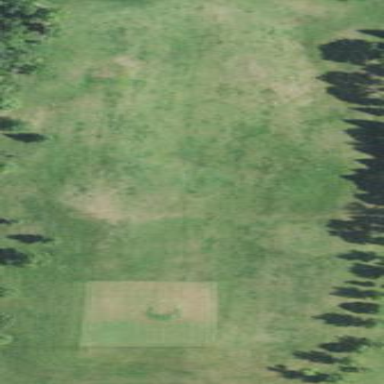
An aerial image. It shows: Grassy area designated for driving range golf.